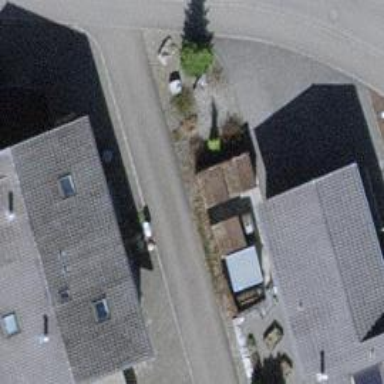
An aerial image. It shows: Semi-detached house.